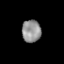
Tissue: prostate
Cell type: T cells
Senescence score: 0.3273
Nuclear area (px): 415
Mean DAPI intensity: 146.648